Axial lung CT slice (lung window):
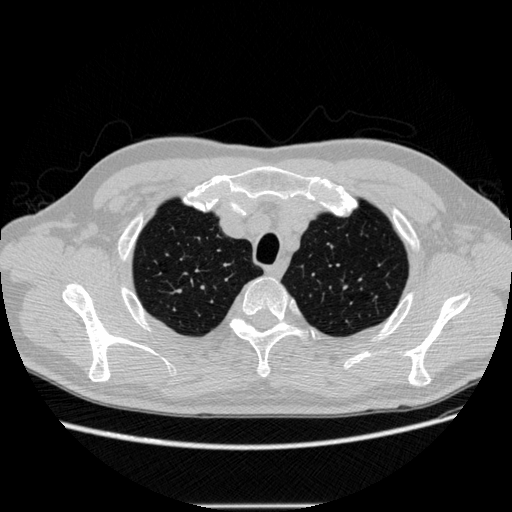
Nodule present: no